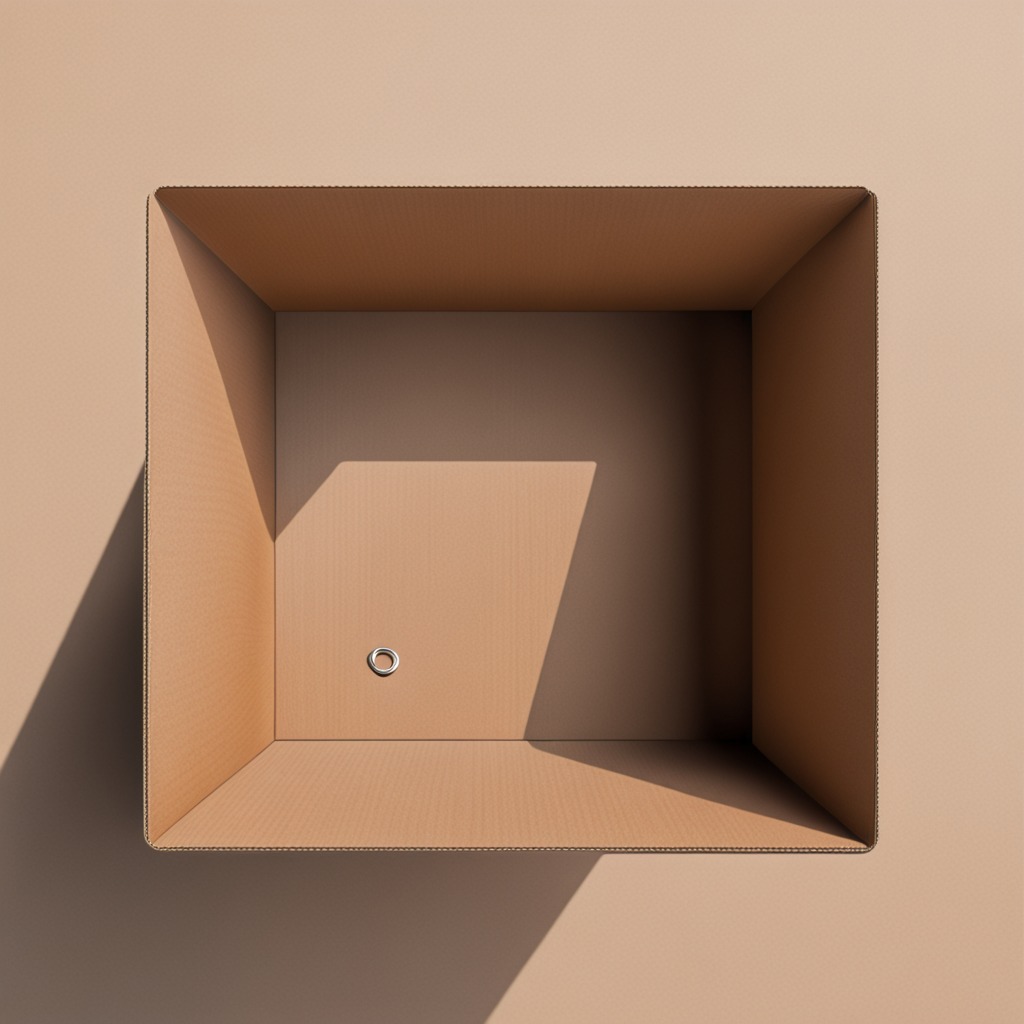
A flat metal washer is lying on the cardboard box surface in an outdoor workshop during daytime bright natural light soft shadows slightly creased but